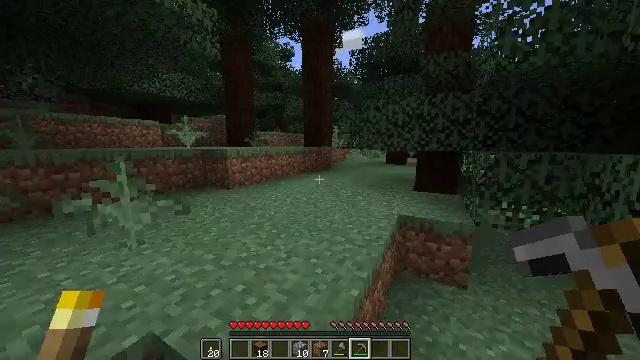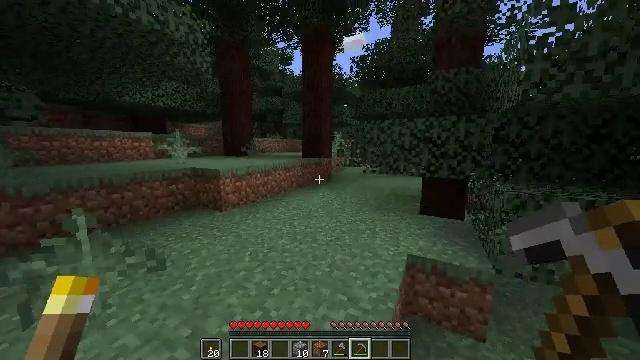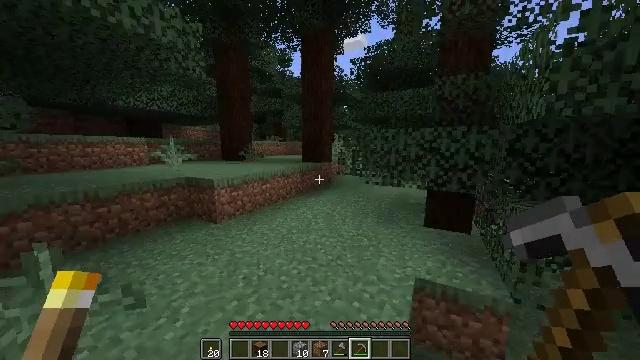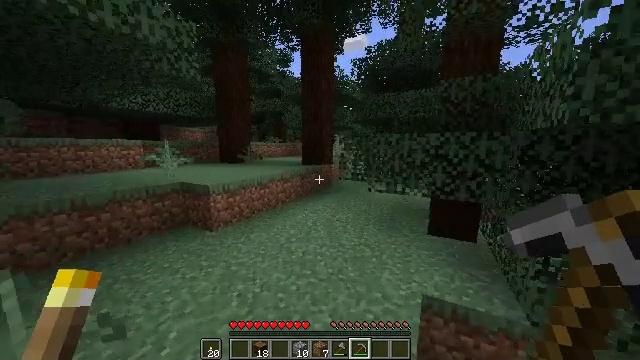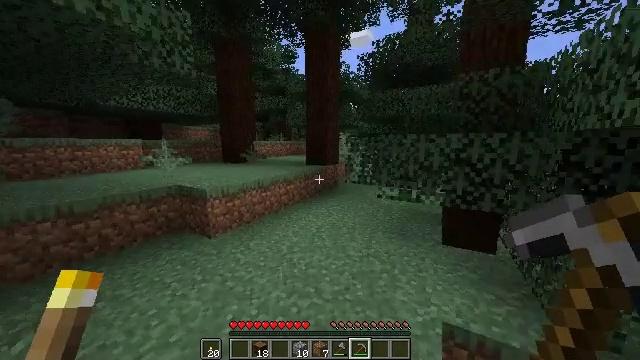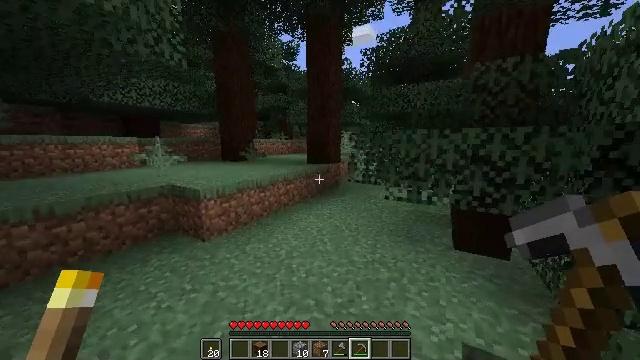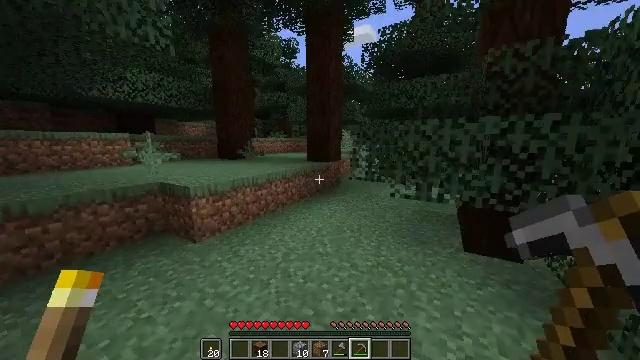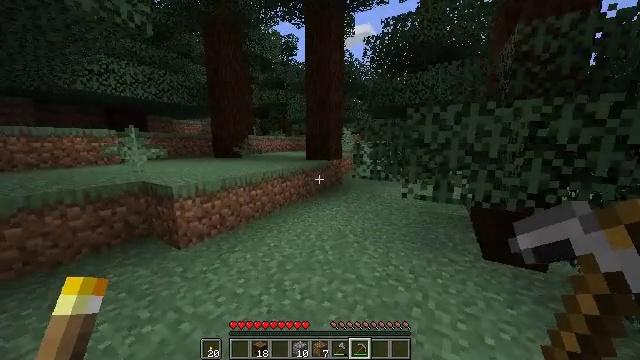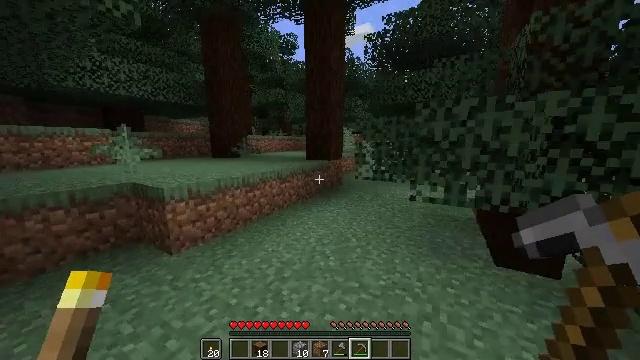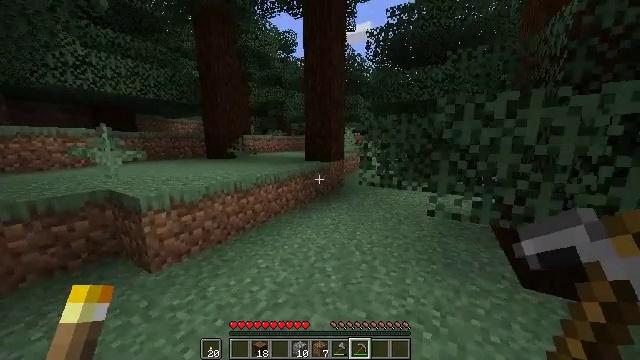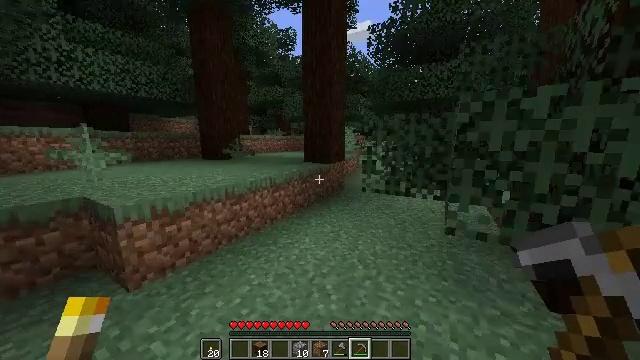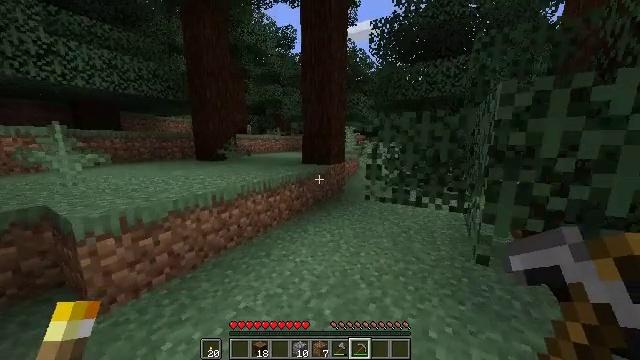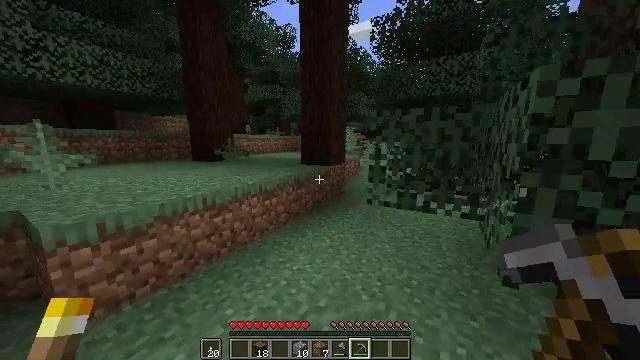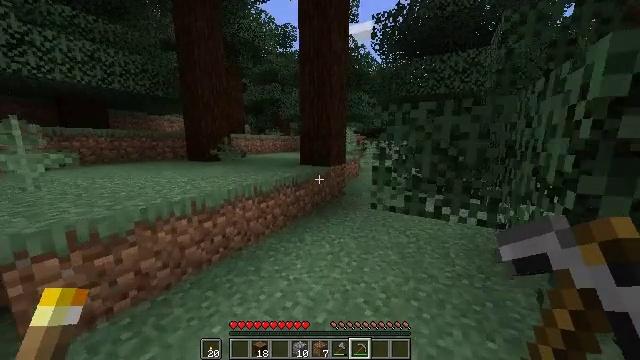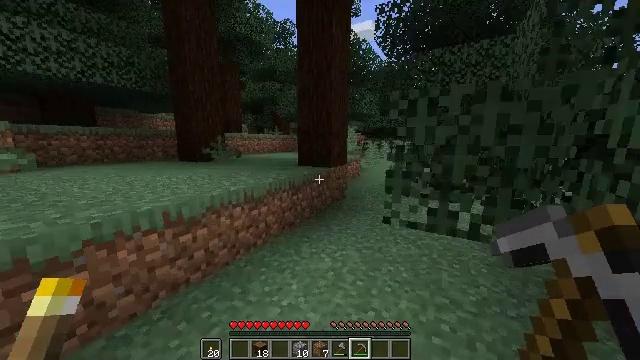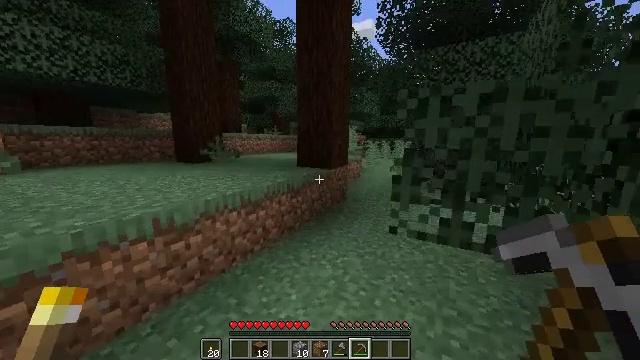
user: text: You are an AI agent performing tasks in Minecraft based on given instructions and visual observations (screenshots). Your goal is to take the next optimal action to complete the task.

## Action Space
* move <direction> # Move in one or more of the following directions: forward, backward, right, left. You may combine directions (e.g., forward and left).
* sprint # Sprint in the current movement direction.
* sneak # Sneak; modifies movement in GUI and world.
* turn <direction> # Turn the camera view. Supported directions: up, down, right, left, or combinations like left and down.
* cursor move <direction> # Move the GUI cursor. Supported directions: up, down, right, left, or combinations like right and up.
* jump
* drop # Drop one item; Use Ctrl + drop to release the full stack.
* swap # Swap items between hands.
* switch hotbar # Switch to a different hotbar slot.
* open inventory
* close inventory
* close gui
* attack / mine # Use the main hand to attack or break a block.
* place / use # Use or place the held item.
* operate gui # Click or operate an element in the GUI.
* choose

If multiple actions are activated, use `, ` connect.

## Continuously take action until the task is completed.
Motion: motion action
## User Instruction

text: Harvest grass block to clear the area.
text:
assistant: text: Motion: move forward, jump
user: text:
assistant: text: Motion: move forward, jump
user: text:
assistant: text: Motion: move forward, jump
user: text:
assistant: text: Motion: move forward, turn left
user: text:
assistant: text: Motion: move forward
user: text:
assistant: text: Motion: move forward
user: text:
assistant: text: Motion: move forward
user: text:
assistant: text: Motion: move forward
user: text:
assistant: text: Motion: move forward
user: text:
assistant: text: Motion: move forward
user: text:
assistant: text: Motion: move forward
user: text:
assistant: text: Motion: move forward
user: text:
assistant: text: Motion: move forward
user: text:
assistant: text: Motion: move forward
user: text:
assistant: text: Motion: move forward
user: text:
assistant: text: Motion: move forward
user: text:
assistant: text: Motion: move forward
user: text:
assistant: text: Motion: move forward
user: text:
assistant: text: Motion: move forward
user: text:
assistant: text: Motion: move forward
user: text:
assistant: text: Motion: move forward
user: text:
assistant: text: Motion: move forward
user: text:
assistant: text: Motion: move forward, turn right and down
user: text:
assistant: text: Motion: move forward, turn right
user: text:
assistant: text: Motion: move forward, turn right
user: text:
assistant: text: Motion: move forward
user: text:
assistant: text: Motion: move forward
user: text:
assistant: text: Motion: move forward
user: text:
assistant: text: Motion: move forward
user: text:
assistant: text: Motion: move forward